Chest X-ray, AP view. Patient: 65 years old, sex M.
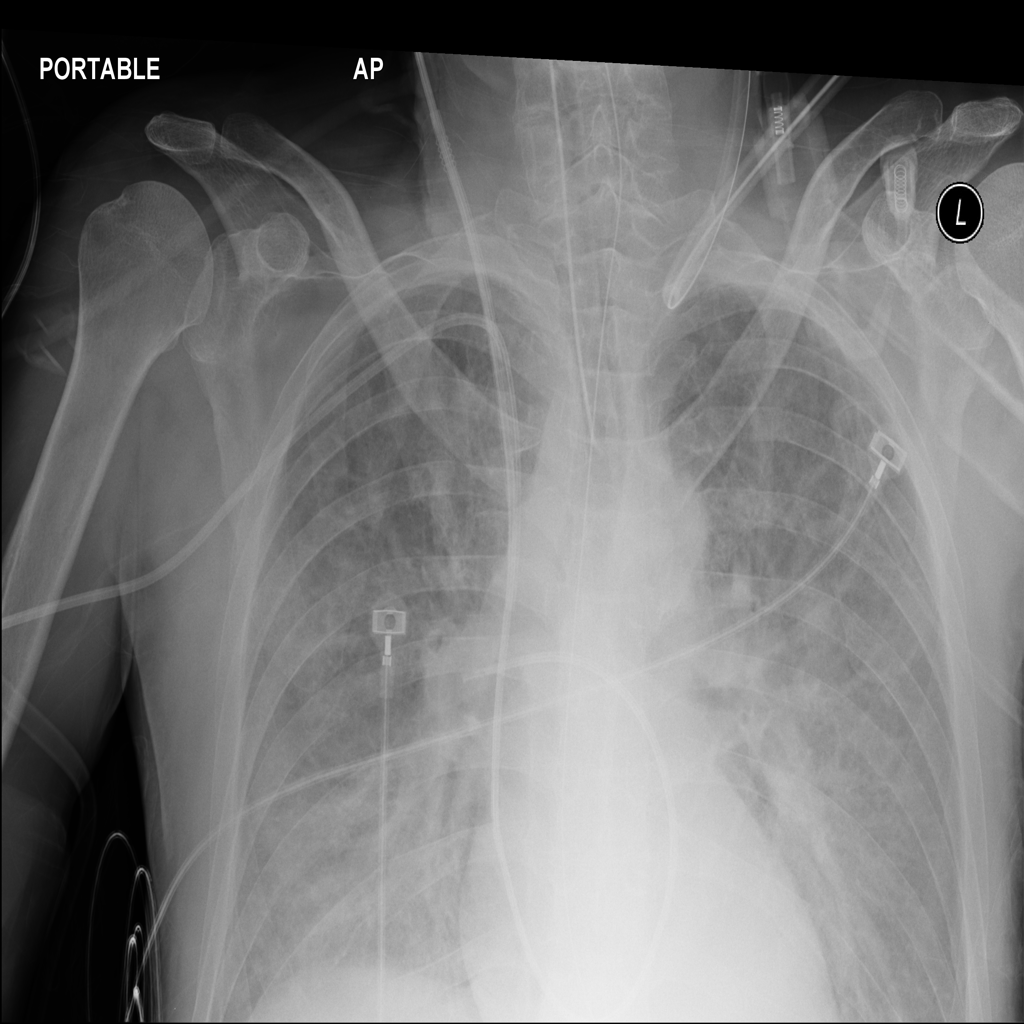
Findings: Edema, Pleural_Thickening